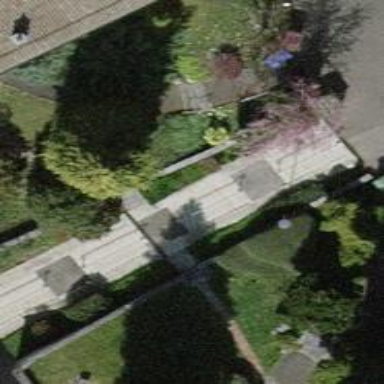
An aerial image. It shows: Concrete steps with ramp.